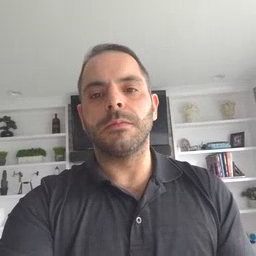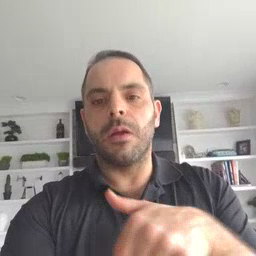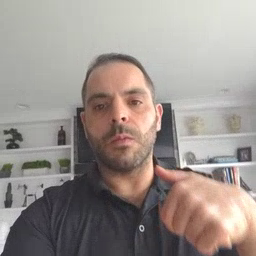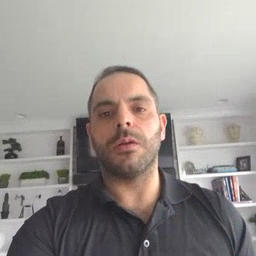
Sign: underwear